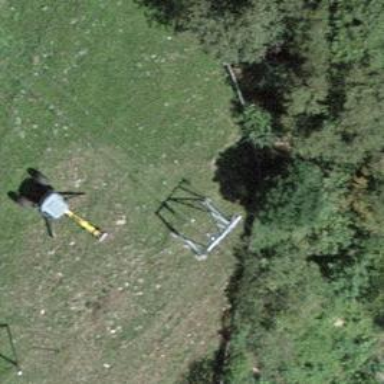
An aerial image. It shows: Pylon used for aerialway.